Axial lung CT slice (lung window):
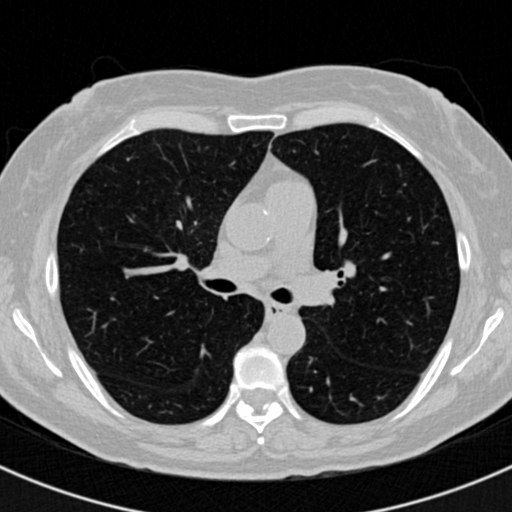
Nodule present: no